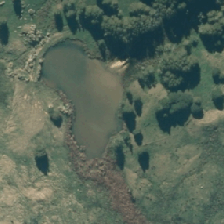
Land cover: lake_pond